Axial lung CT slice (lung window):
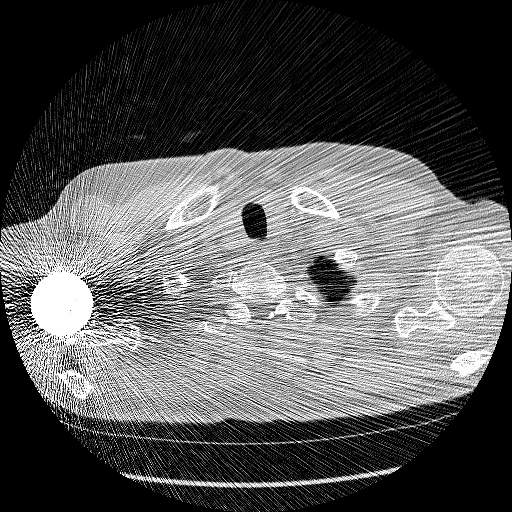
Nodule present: no